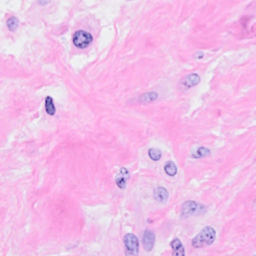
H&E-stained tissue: Breast